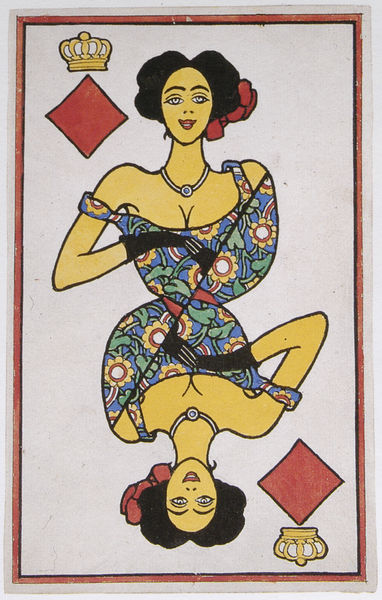
Titel: Entwurf für ein zwölfteiliges Kartenspiel
Künstler: Félix Vallotton
Standort: Lausanne
Institution: Galerie du Chêne
Schlagwörter: blau, blätter, weiß, gelb, grün, ocker, ausschnitt, blume, blumen, brust, bunt, busen, frau, frisur, haar, handschuh, handschuhe, kleid, mund, nase, orange, schmuck, schwarz, zeichnung, blüten, dame, rose, rot, beige, karo, muster, schleife, augen, bluse, rahmen, spiegel, spiegelung, flach, auge, gold, haare, realismus, blatt, dekollete, dekolletee, krone, lippen, scheitel, schulter, schultern, oval, lächeln, taille, brüste, papier, fassade, spiegelbild, moderne, kette, graphik, haarband, crown, red, dark hair, dress, female, woman, kartenspiel, floral, hochsteckfrisur, halsschmuck, lippenstift, halskette, foto, oben, unten, gemustert, spiel, schwarze haare, symetrie, schulterfrei, blumenmuster, kreuz, rechteck, druck, comic, stilisiert, spiegelverkehrt, entwurf, vereinfacht, raute, karte, geblümt, trägerkleid, diagonale, königin, ornamentik, träger, doppelt, necklace, dekolte, pick, pik, pique, spielkarte, doppel, brustansatz, jugendtil, karo dame, karokönigin, kartenblatt, kledi, kronen, spiegelng, red lips, geteilt, gloves, happiness, blumenkleid, caro, blau+, roter rand, playing cards, joy, check, soppelt, floral dress, red border, karokarte, fair eyes